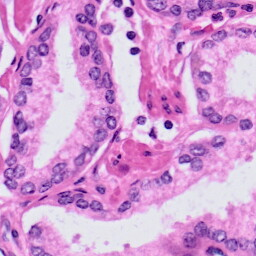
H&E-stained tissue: Prostate